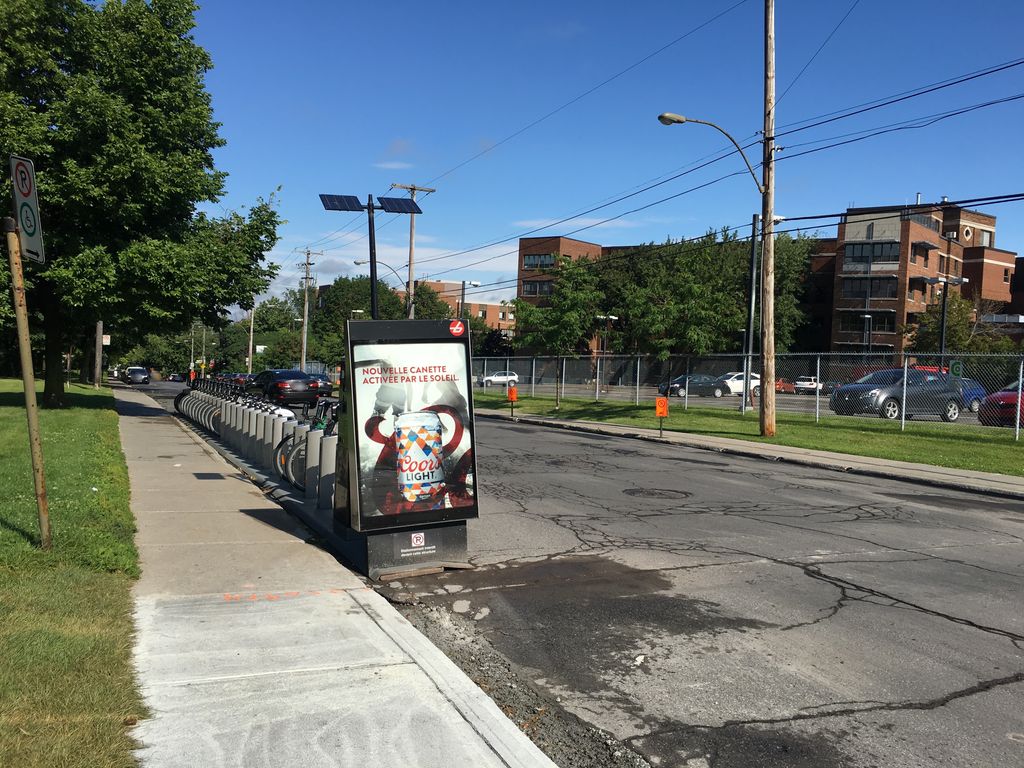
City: montreal